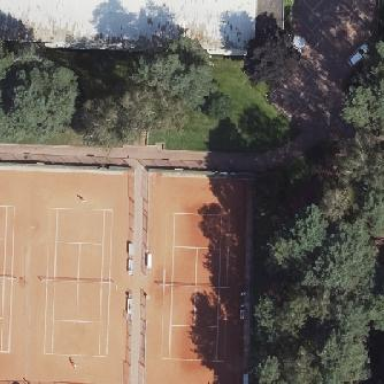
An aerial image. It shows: Tennis court on the leisure land pitch.